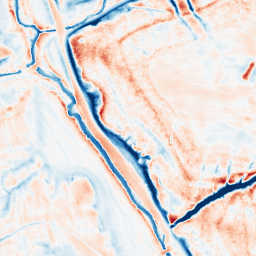
Category: trend_removal
Decomposition family: local_polynomial
Decomposition parameters: window_size: 21
degree: 3
Upsampling method: sinc_hamming
Upsampling parameters: scale: 4
kernel_size: 8
Upsampling scale: 4